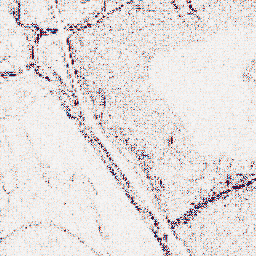
Category: wavelet
Decomposition family: wavelet_dwt
Decomposition parameters: wavelet: db2
level: 1
Upsampling method: bspline
Upsampling parameters: scale: 4
Upsampling scale: 4